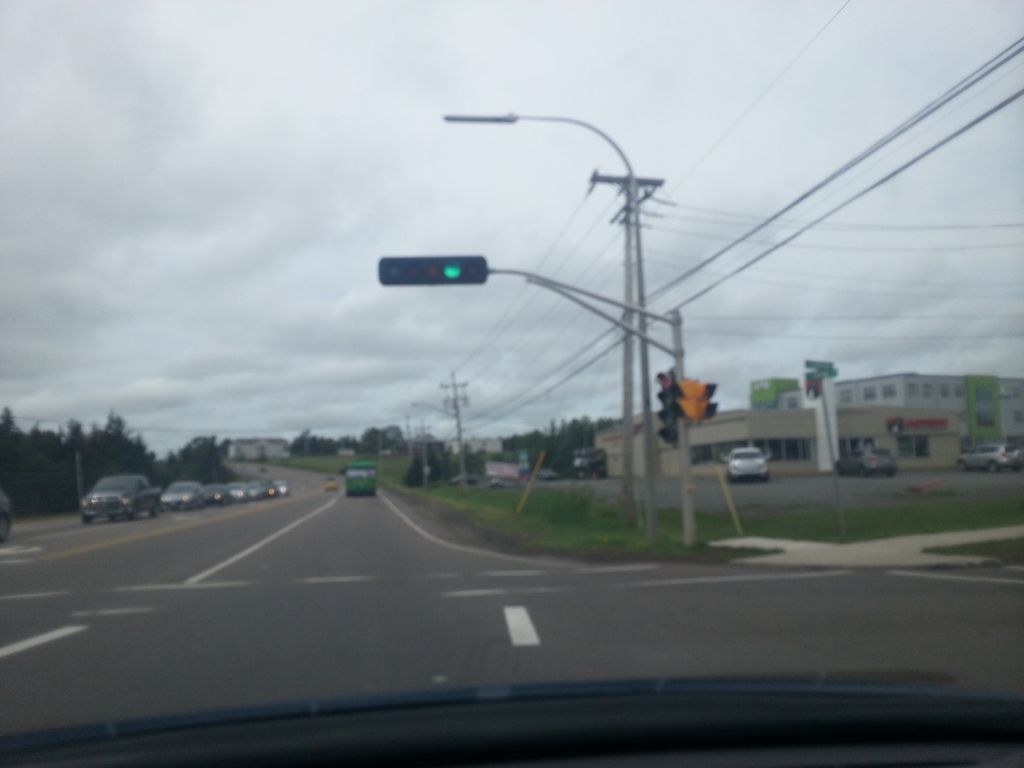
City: charlottetown